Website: home-depot
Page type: payment
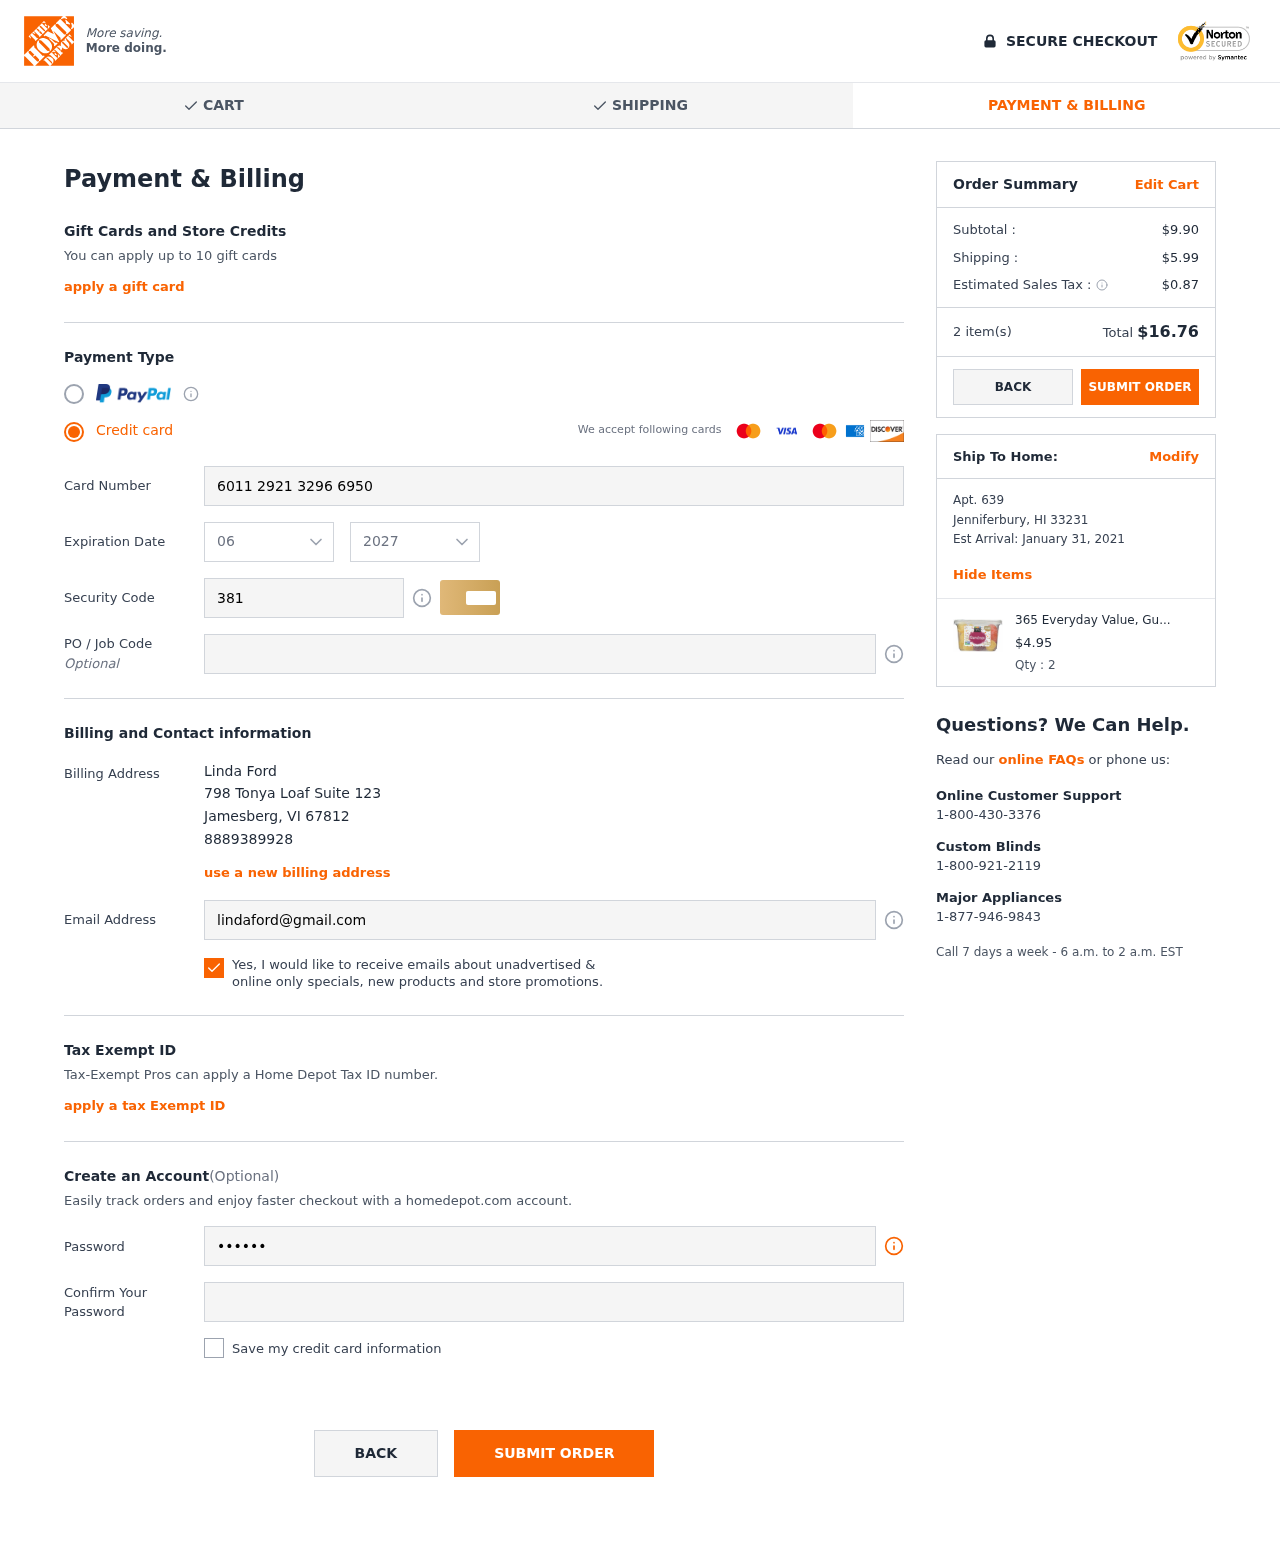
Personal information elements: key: PII_CARD_CVV
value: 381
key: PII_CARD_EXPIRY_MONTH
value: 06
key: PII_CARD_EXPIRY_YEAR
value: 27
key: PII_CARD_NUMBER
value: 6011 2921 3296 6950
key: PII_CITY
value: Jamesberg
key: PII_CITY2
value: Jenniferbury
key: PII_EMAIL
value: lindaford@gmail.com
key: PII_FULLNAME
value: Linda Ford
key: PII_PHONE
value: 8889389928
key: PII_POSTCODE
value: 67812
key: PII_POSTCODE2
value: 33231
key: PII_STATE_ABBR
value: VI
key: PII_STATE_ABBR2
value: HI
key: PII_STREET
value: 798 Tonya Loaf Suite 123
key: PII_STREET2
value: Apt. 639
Product elements: key: PRODUCT1_NAME
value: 365 Everyday Value, Gumdrops, 13 oz
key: PRODUCT1_PRICE
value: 4.95
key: PRODUCT1_QUANTITY
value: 2
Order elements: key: ORDER_SUBTOTAL
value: $9.90
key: ORDER_SHIPPING_COST
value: $5.99
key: ORDER_TAX
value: $0.87
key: ORDER_NUM_ITEMS
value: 2 item(s)
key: ORDER_TOTAL
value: $16.76
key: ORDER_DELIVERY_DATE
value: January 31, 2021